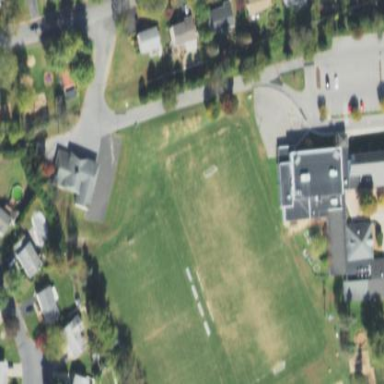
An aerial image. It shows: Lacrosse pitch for sports and leisure activities.